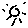
Label: sun